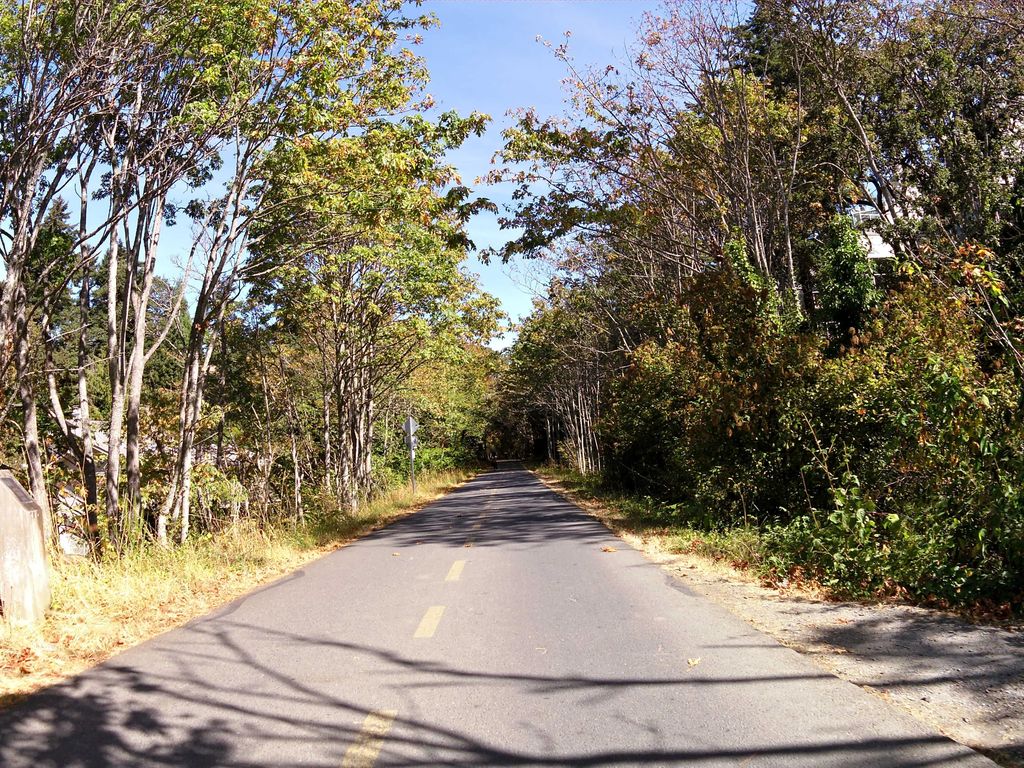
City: victoria